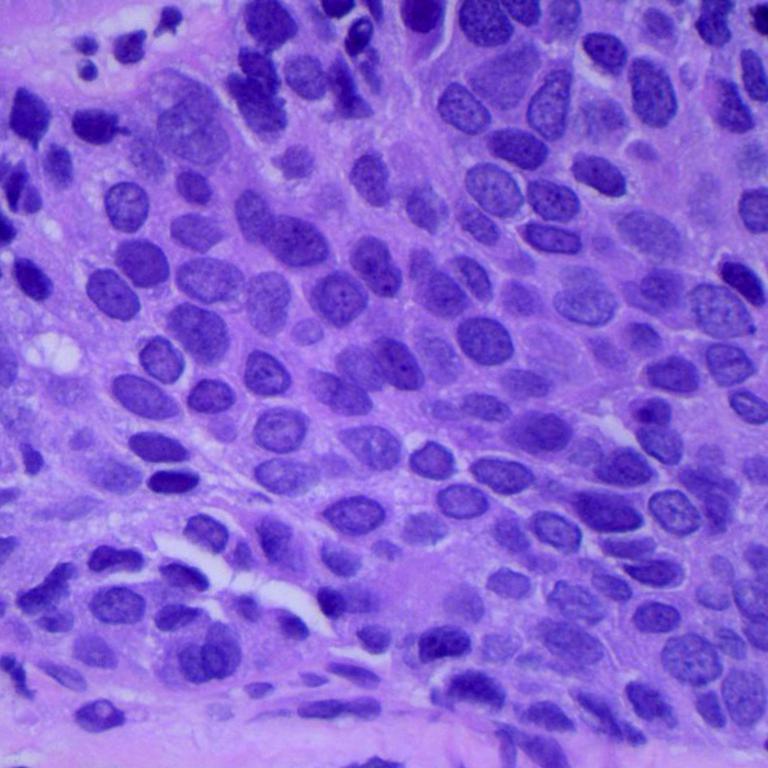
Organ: lung
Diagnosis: squamous carcinomas